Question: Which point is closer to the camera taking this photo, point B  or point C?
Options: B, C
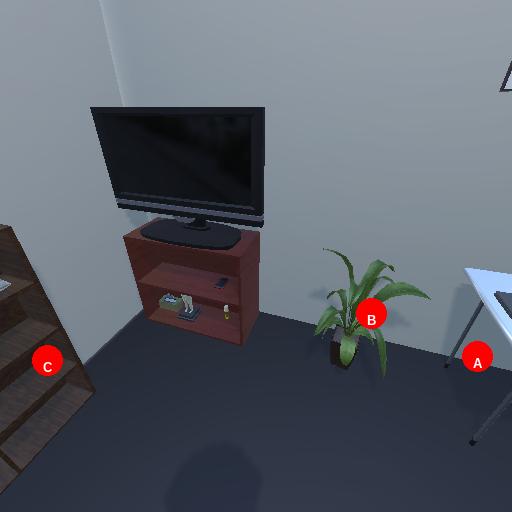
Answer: B